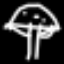
Label: mushroom